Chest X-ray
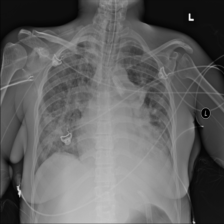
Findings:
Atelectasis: positive
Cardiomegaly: negative
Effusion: negative
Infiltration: negative
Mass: negative
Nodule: negative
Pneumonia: negative
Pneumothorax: negative
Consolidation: negative
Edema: negative
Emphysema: negative
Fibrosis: negative
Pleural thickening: negative
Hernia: negative